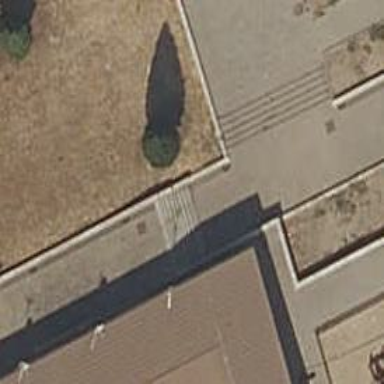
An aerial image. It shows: Road with steps.